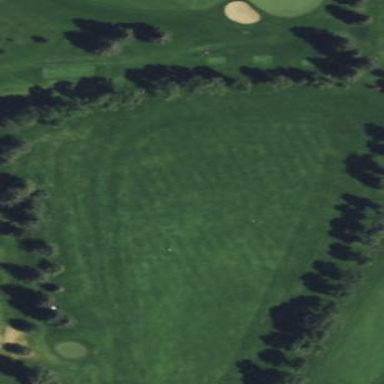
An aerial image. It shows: Golf fairway surrounded by grass.